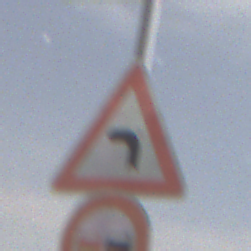
Verkehrszeichen: KurveLinks
Zusatzzeichen unten: Ueberholverbot
Umgebung: Outdoor, Nature
Tageszeit: Night
Wetter: Overcast
Licht: Artificial
Jahreszeit: NotSpecified
Kontrast: LowContrast